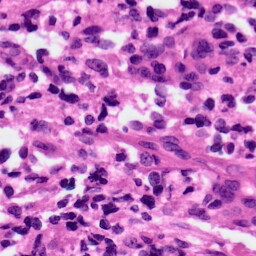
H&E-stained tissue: Ovarian